Question: I have a really simple Three.js scene: <URL>
By supplying a series of vectors from 2D space (plotted from the camera view 0, 0, 200) e.g. '{from:{x,:0, y:10}, to:{x:50,y:50}}' I would like to be able to draw a path across the face of the plane object much like the following example image depicts:

I am fairly new to Three.JS/ 3D in general and have looked at Vector3 and the path object but admit I'm a little stuck on where to begin - can anyone offer any suggestions or ideally a simple update to the JSFiddle I posted?
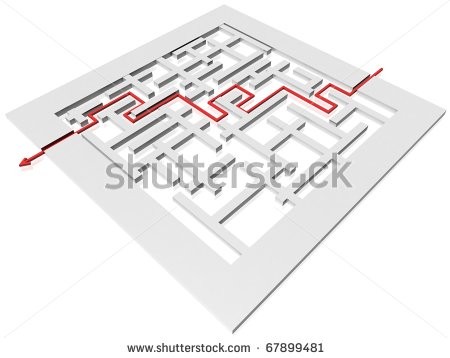
Answer: I have updated your JSFiddle to do what you wanted (I think): <URL>
The path is in the 'path' variable. The lines are drawn with Z=1 so that they are not stuck in the plane, which is at Z=0.
I have changed your 'MeshLamberMaterial' to 'MeshBasicMaterial' so that we can see the lines better.